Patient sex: M
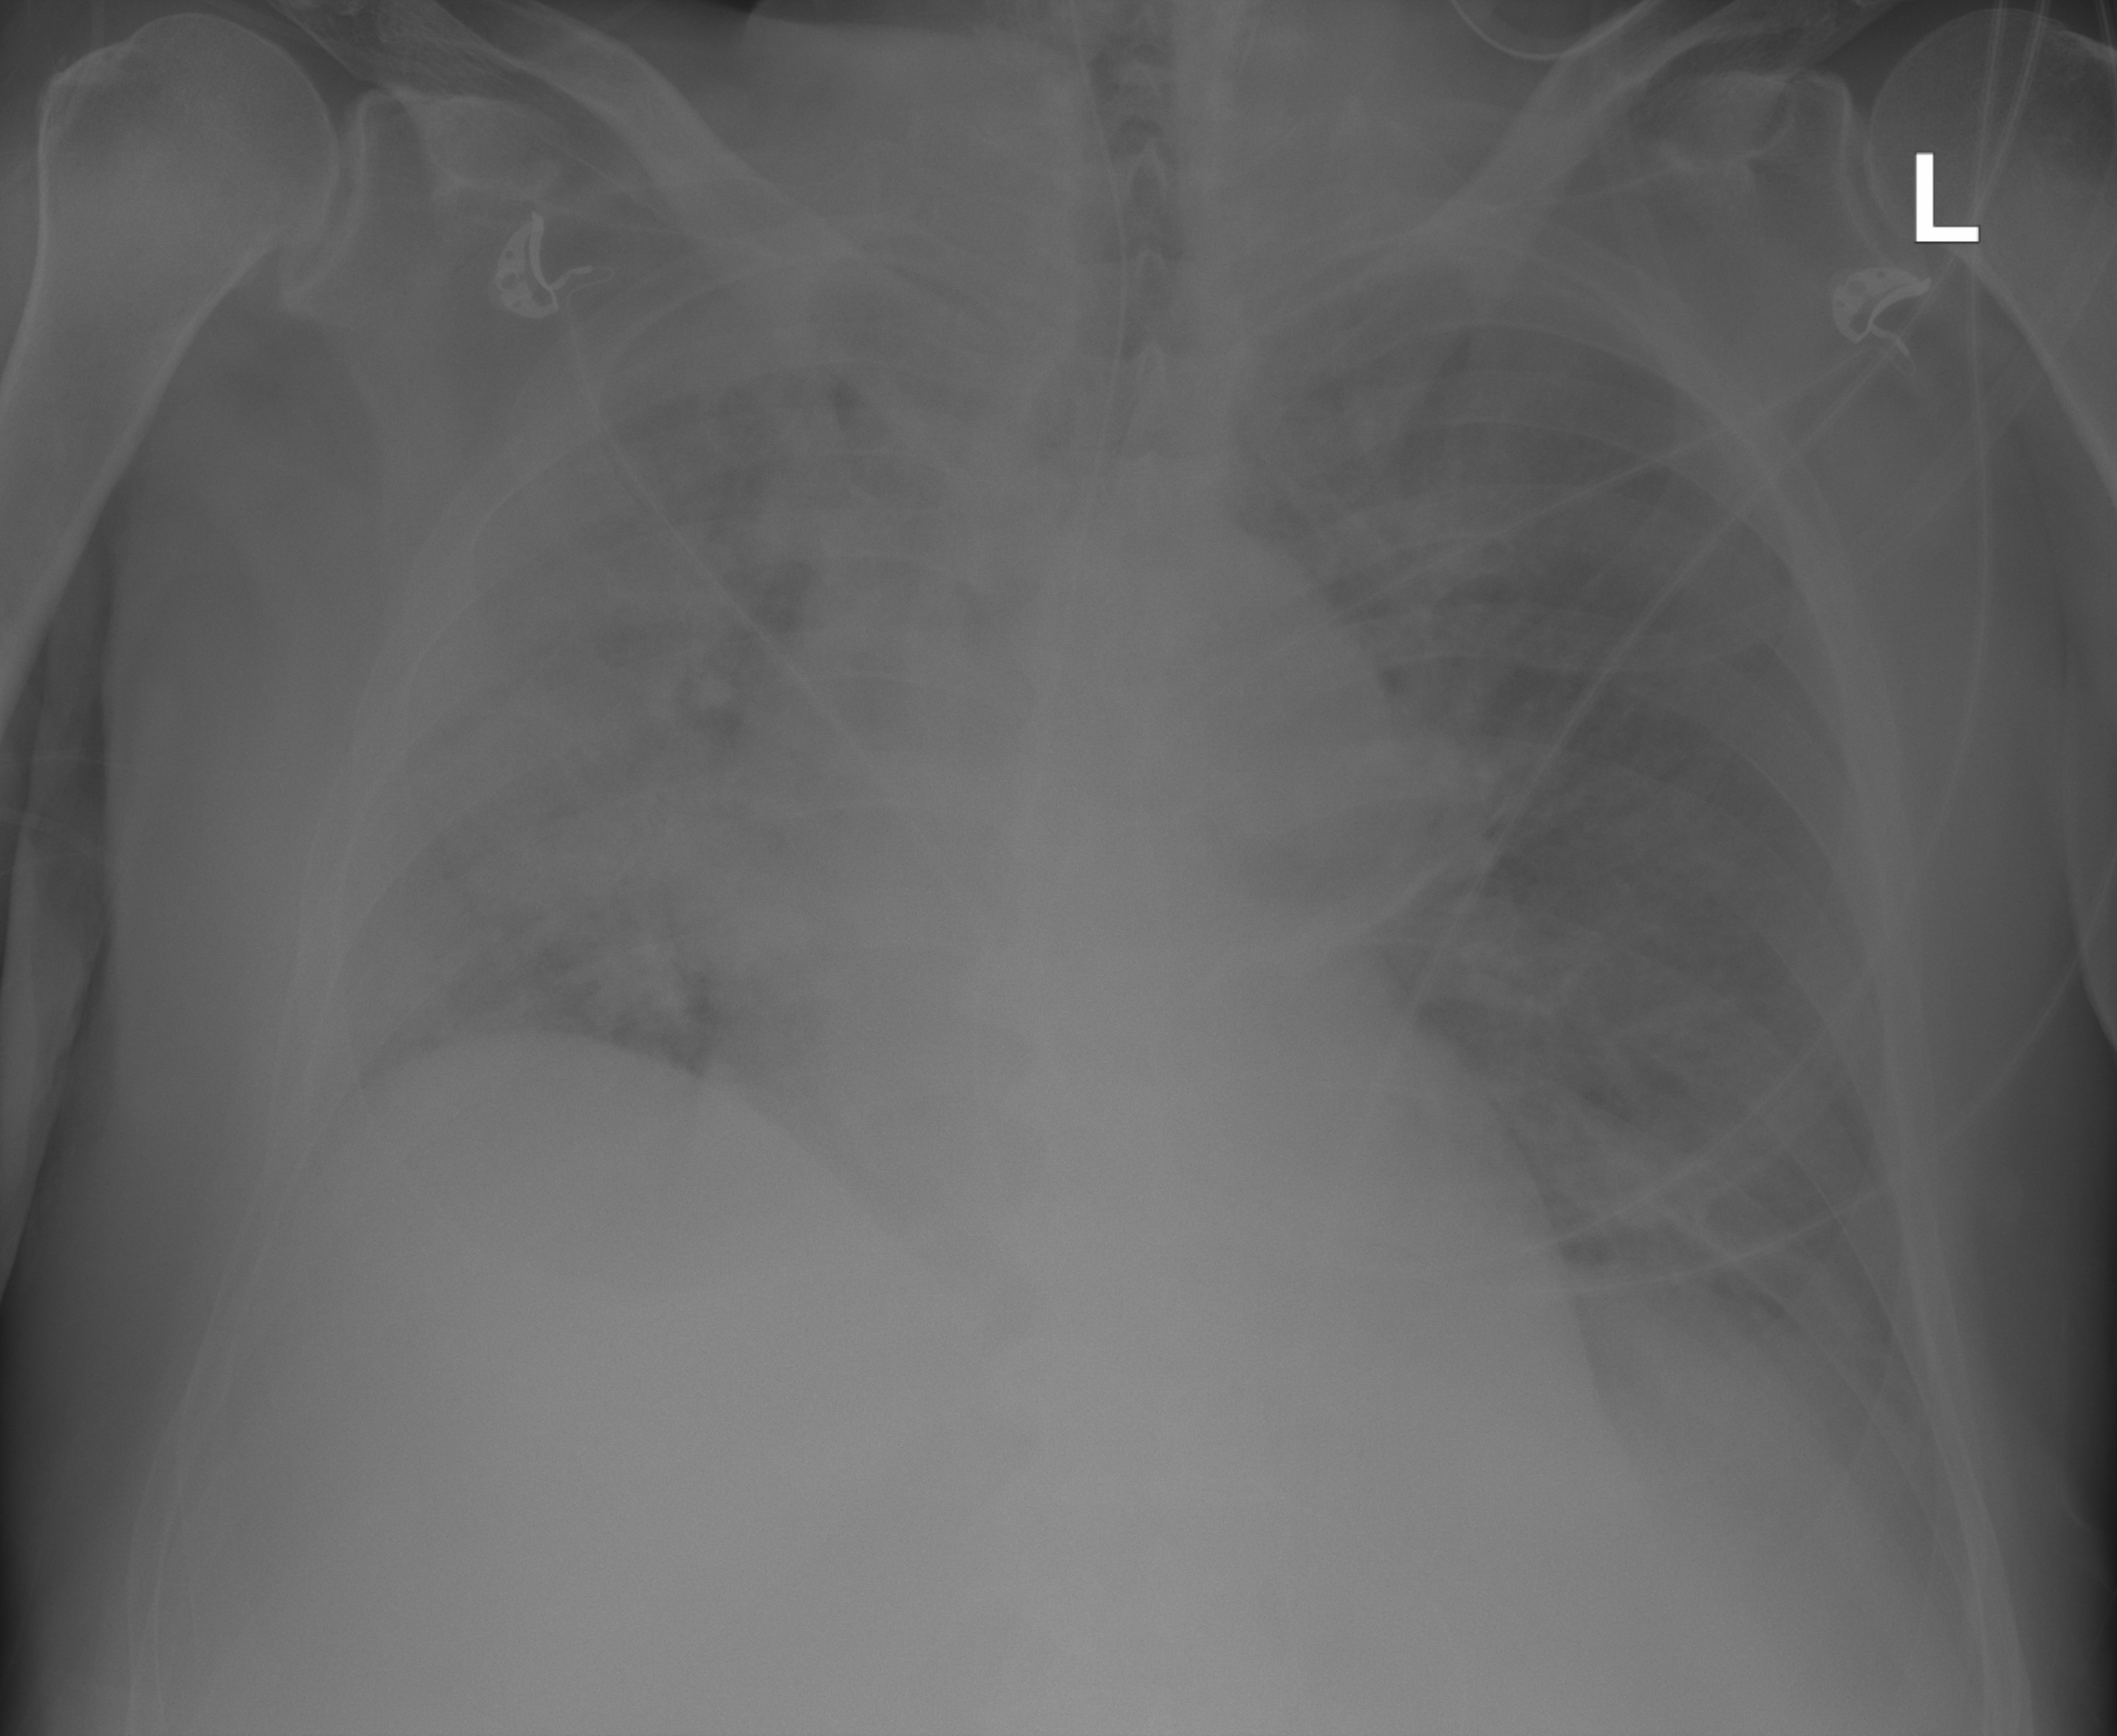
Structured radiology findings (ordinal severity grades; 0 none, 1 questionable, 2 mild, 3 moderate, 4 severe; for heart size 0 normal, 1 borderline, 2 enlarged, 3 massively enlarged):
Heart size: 2
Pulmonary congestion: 1
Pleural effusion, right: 0
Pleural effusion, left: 0
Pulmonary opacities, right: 4
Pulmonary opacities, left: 2
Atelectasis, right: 3
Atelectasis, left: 0